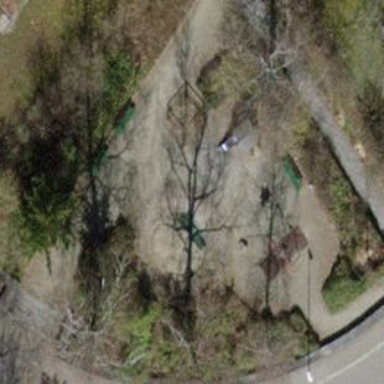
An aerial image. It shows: Playground area for leisure activities on the land.